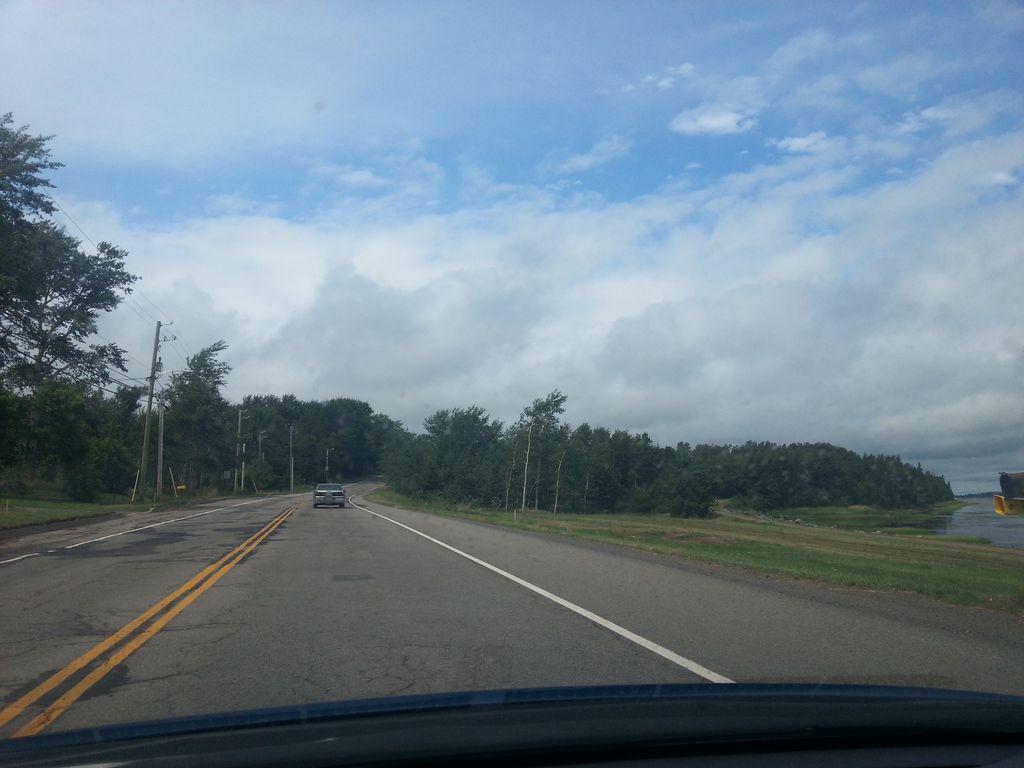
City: charlottetown